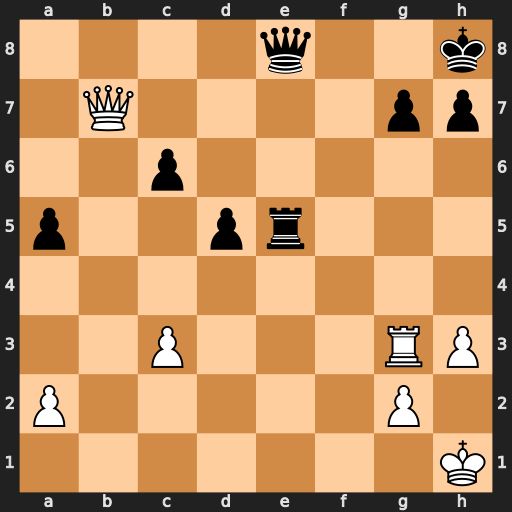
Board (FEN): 4q2k/1Q4pp/2p5/p2pr3/8/2P3RP/P5P1/7K
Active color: w
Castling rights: -
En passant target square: -
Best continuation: Qxg7#